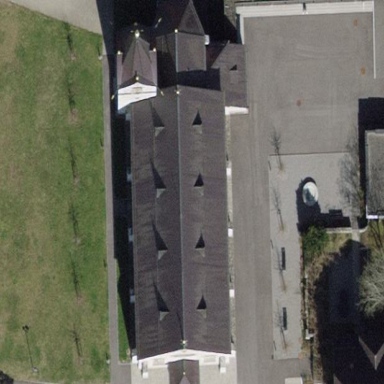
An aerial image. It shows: Building that is place of worship.